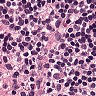
Metastatic tissue present: no